Question: Determine whether the two graphs given in the figure are isomorphic. If you think they are isomorphic, answer 1; if you think they are not isomorphic, answer 0.
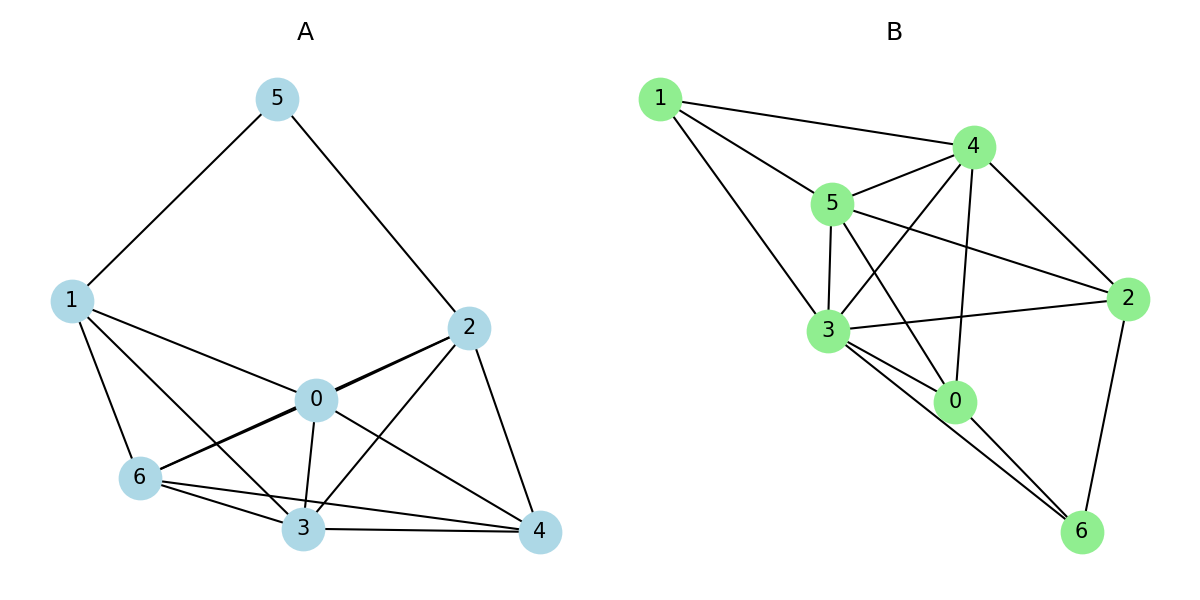
Answer: 0